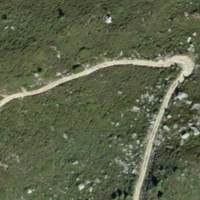
EUNIS habitat code: 26
Species observed at this site:
Arnica montana